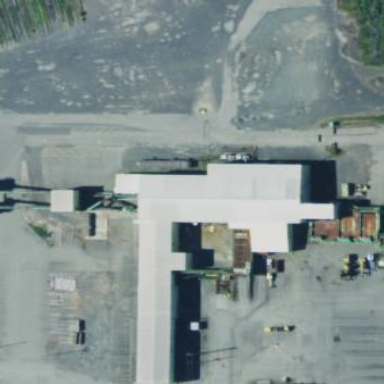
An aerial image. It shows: Industrial building that serves as pulp mill.